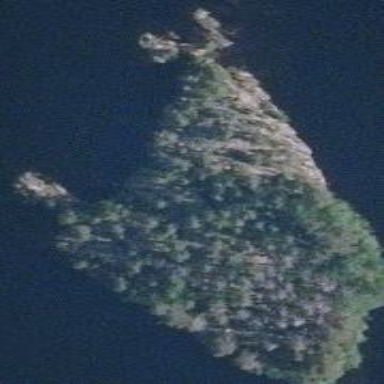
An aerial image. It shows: Islet.